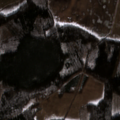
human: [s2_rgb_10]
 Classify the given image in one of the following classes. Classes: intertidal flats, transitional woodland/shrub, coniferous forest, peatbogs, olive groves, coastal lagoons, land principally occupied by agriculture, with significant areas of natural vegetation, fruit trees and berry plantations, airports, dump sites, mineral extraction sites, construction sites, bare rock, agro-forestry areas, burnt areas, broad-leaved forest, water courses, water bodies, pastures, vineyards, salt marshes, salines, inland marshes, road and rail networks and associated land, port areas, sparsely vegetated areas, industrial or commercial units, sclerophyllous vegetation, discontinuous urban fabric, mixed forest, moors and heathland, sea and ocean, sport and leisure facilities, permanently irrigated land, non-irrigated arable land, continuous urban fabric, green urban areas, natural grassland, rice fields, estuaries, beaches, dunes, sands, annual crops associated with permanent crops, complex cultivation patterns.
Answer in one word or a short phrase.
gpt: non-irrigated arable land, pastures, coniferous forest, mixed forest, transitional woodland/shrub